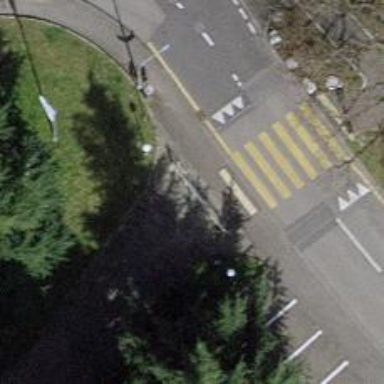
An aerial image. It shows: Lift gate barrier.